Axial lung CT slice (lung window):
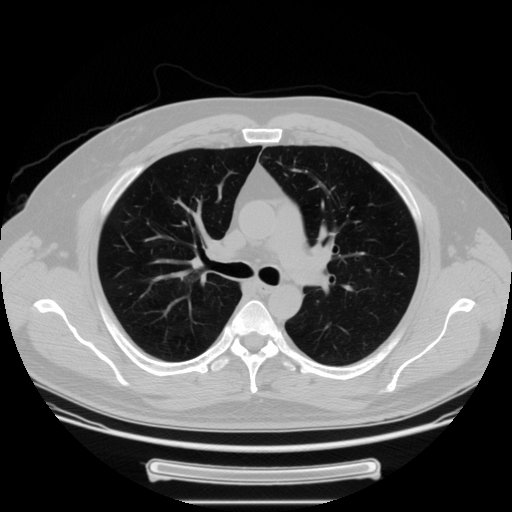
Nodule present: no